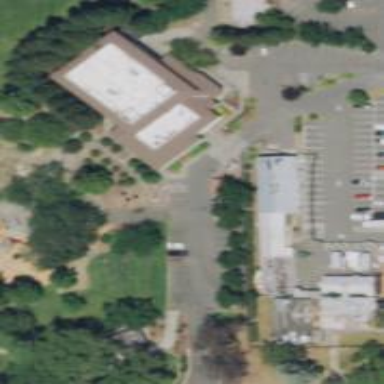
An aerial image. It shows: Building used as fitness center.